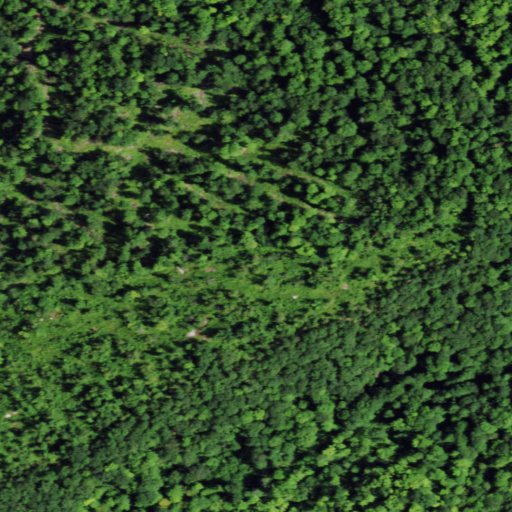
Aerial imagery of mountain in New York named Keeney Mountain containing deciduous forest, mixed forest, and shrub